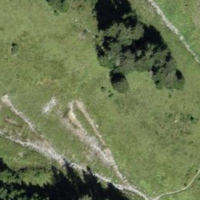
EUNIS habitat code: 23
Species observed at this site:
Campanula glomerata